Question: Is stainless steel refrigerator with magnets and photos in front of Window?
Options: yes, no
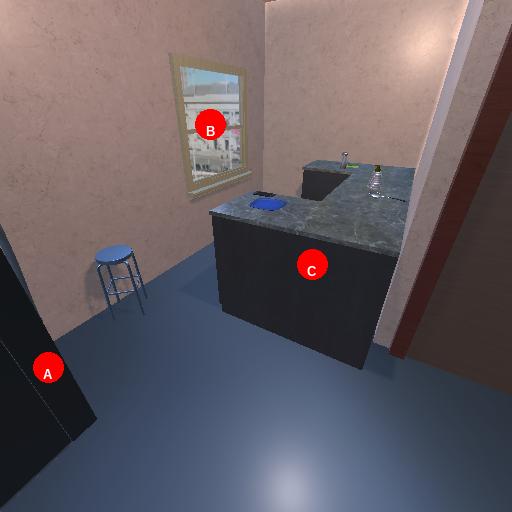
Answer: yes